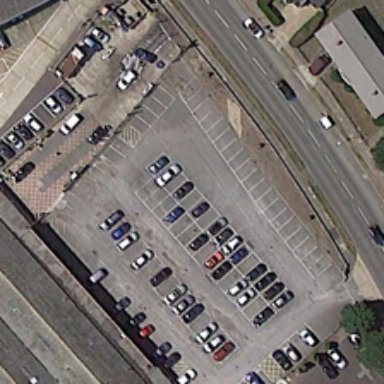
Many cars are in a parking lot near a road and several buildings .